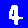
Digit: 4